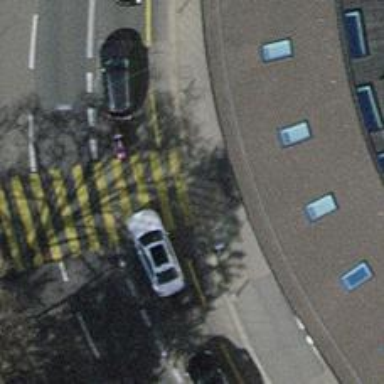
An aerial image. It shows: Kerb barrier.